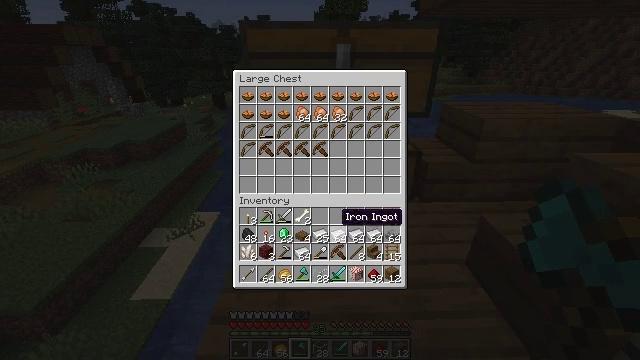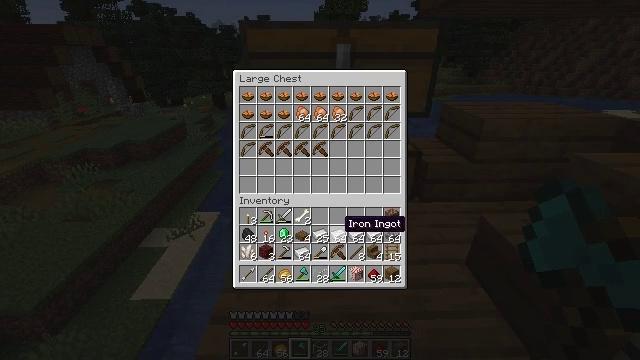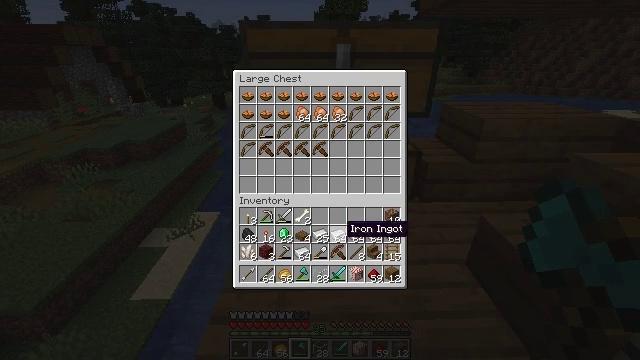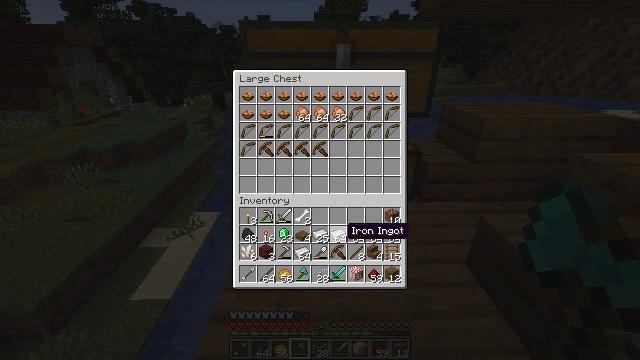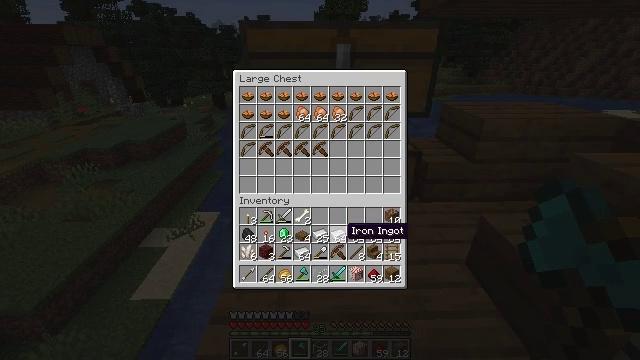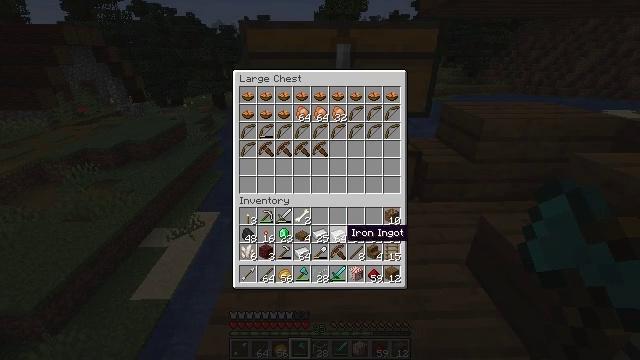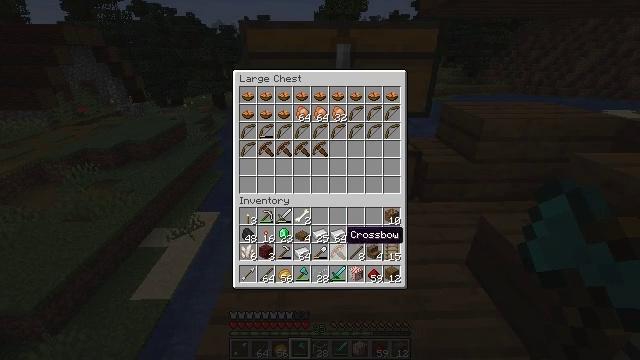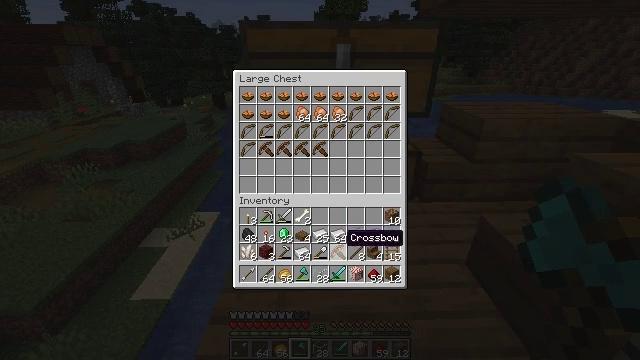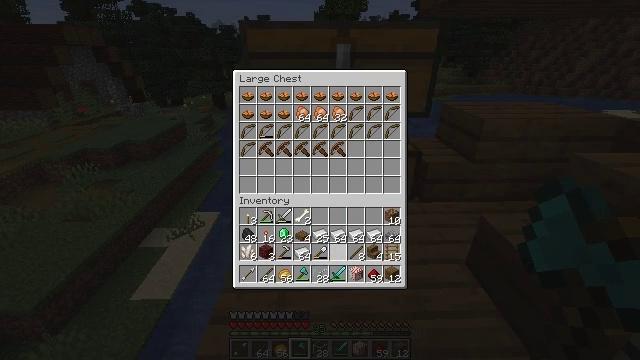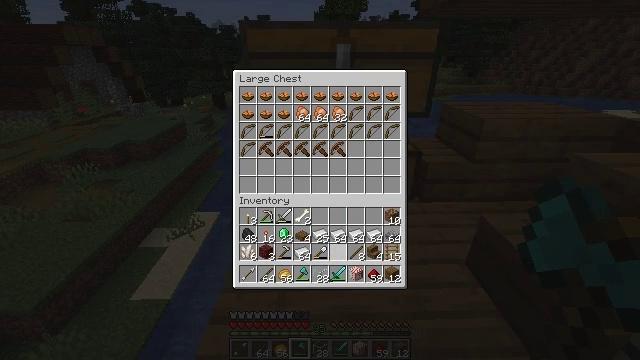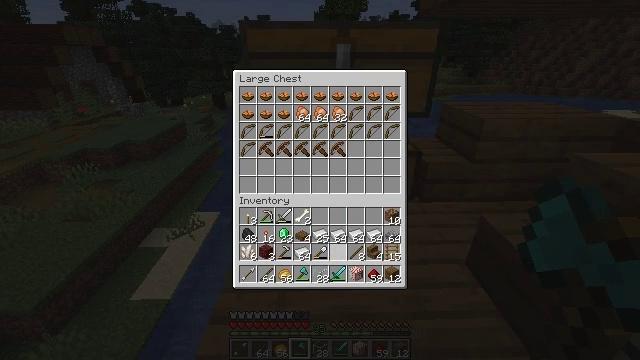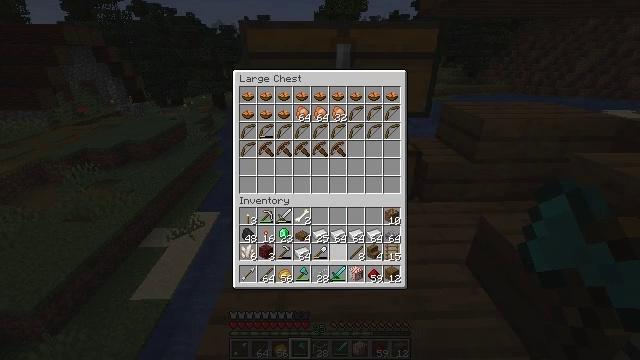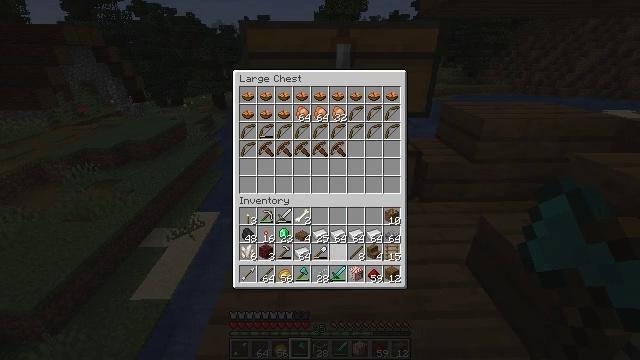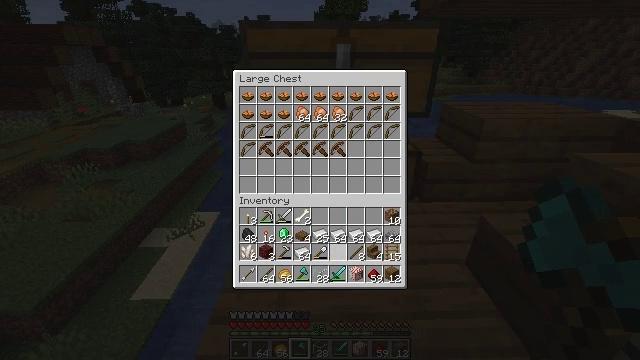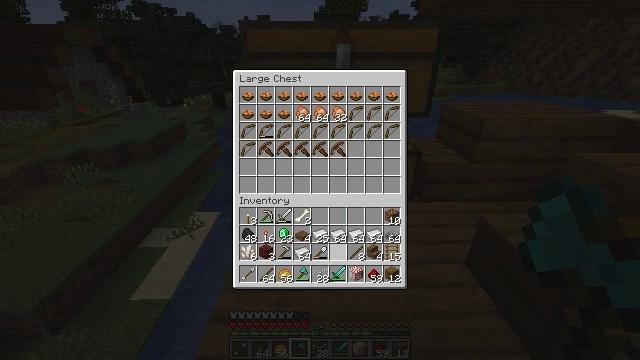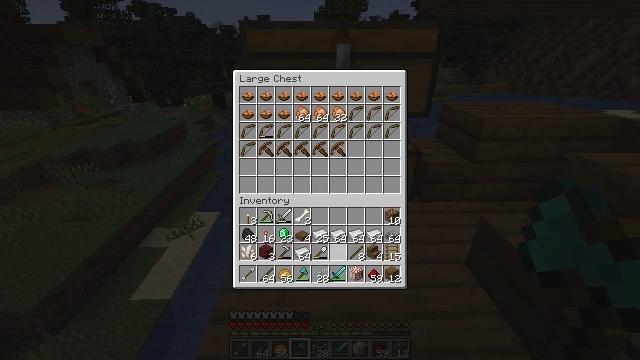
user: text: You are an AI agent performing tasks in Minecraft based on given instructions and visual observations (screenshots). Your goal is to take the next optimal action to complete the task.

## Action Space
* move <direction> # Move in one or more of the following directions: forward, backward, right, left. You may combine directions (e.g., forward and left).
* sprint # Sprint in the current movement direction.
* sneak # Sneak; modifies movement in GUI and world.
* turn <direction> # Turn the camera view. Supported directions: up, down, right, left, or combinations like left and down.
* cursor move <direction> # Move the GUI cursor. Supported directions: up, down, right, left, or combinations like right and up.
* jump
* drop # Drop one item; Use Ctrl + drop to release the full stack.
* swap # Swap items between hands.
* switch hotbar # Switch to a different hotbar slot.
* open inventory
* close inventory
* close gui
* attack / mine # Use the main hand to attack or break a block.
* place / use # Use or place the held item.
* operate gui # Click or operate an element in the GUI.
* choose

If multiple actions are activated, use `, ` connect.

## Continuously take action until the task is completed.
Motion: motion action
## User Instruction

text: Craft a crossbow.
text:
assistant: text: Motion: sneak, cursor move down
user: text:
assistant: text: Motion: sneak
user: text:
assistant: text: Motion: sneak
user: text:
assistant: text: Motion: sneak
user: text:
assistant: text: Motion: sneak
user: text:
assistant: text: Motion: sneak
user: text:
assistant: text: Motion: sneak
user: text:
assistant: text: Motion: sneak, operate gui
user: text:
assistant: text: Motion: sneak, operate gui
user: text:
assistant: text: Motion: sneak, operate gui
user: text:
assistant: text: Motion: sneak
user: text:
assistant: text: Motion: sneak
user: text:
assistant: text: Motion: sneak
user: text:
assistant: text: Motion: sneak
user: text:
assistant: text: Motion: sneak
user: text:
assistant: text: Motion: no_op
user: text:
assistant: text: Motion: no_op
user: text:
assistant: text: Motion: no_op
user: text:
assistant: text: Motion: no_op
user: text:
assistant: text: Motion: no_op
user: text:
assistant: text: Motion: no_op
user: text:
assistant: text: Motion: no_op
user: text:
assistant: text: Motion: no_op
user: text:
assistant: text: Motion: no_op
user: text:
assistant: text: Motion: no_op
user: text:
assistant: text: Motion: no_op
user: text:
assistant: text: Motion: cursor move right
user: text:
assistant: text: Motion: cursor move right
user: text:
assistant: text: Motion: cursor move right
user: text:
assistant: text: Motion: cursor move right